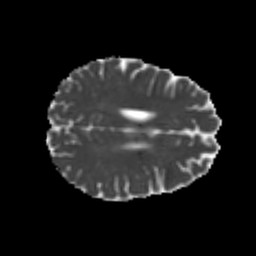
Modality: MD
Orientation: axial
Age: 22
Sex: female
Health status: healthy
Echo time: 0.074 s